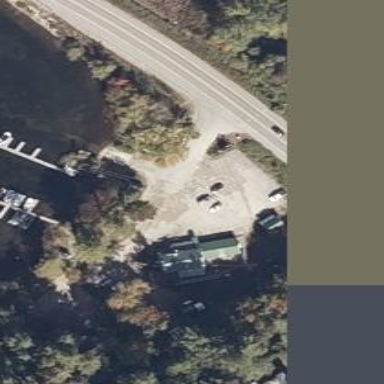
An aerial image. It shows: Dock located along the waterway.